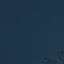
Land use / land cover: SeaLake